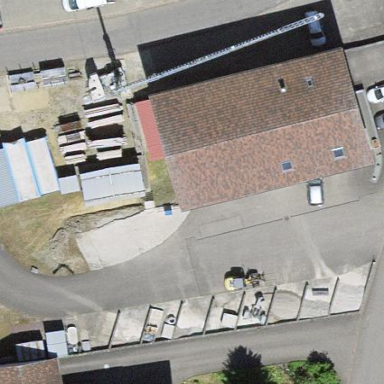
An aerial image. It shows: Industrial building.